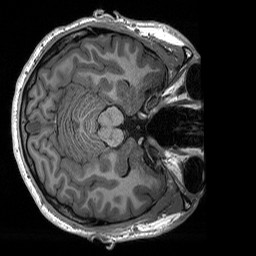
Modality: T1w
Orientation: axial
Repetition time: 8 s
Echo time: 0.066 s